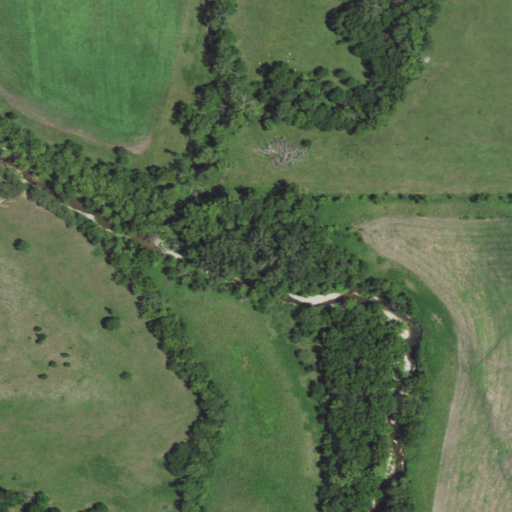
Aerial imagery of valley in Kansas named Hungry Hollow containing pasture, grassland, deciduous forest, and cultivated crops